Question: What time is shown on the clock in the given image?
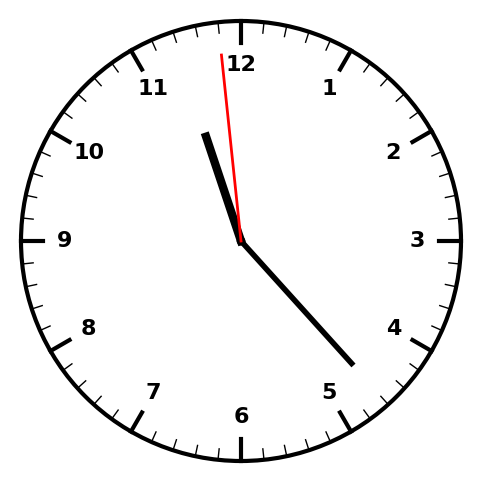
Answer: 11:22:59